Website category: phone
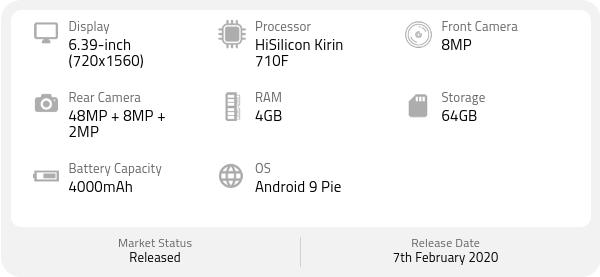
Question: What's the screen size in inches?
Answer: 6.39-inch

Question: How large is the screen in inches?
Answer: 6.39-inch

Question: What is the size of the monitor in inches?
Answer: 6.39-inch

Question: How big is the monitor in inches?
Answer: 6.39-inch

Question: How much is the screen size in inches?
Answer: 6.39-inch

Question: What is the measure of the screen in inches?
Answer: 6.39-inch

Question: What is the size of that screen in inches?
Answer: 6.39-inch

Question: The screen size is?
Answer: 6.39-inch

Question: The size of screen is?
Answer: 6.39-inch

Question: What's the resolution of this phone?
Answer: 720x1560

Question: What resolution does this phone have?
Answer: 720x1560

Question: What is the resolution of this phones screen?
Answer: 720x1560

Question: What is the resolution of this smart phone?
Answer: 720x1560

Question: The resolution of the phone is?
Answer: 720x1560

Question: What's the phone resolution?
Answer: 720x1560

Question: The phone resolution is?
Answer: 720x1560

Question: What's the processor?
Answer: HiSilicon Kirin 710F

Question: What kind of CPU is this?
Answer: HiSilicon Kirin 710F

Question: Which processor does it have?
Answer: HiSilicon Kirin 710F

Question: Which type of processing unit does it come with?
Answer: HiSilicon Kirin 710F

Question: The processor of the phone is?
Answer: HiSilicon Kirin 710F

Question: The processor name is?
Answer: HiSilicon Kirin 710F

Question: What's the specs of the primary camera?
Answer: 48MP + 8MP + 2MP

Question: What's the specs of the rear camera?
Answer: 48MP + 8MP + 2MP

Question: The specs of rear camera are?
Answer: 48MP + 8MP + 2MP

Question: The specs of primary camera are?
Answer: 48MP + 8MP + 2MP

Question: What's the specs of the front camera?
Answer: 8MP

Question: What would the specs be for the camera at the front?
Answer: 8MP

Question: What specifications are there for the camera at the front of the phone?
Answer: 8MP

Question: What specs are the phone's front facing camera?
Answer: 8MP

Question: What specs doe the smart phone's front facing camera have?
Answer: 8MP

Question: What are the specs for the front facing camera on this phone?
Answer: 8MP

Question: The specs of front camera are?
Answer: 8MP

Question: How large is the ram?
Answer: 4GB

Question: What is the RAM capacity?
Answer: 4GB

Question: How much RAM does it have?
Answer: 4GB

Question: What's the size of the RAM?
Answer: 4GB

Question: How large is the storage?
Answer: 64GB

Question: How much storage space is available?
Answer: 64GB

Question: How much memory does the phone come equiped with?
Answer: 64GB

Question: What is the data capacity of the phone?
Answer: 64GB

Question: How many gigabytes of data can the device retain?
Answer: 64GB

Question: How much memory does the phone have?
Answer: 64GB

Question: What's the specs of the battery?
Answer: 4000mAh

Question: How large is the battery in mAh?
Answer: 4000mAh

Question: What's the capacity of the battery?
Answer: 4000mAh

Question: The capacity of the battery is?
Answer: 4000mAh

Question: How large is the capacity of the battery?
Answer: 4000mAh

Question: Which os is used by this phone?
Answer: Android 9 Pie

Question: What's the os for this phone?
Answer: Android 9 Pie

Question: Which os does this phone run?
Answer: Android 9 Pie

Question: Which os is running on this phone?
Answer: Android 9 Pie

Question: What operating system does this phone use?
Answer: Android 9 Pie

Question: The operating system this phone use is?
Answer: Android 9 Pie

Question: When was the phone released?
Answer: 7th February 2020

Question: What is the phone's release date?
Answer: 7th February 2020

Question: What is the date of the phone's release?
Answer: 7th February 2020

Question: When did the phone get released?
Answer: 7th February 2020

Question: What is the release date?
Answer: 7th February 2020

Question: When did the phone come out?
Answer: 7th February 2020

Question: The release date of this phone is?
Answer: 7th February 2020